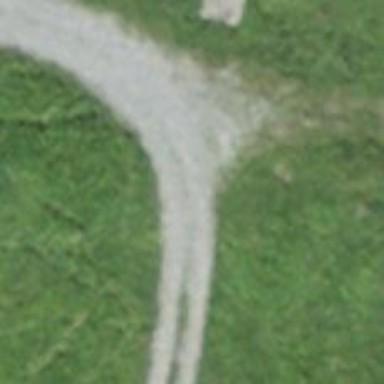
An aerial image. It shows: Unpaved service road.